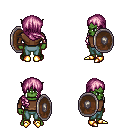
a pixel art fantasy rpg character, male body template, orc, green skin, brown long-sleeve shirt, teal pants, pink right-swept hairstyle, gold boots, shield, four views (front, back, left, right), 2x2 character sprite sheet, small pixel art, hard edges, no anti-aliasing